Field crop: tomato
Growth stage: 1
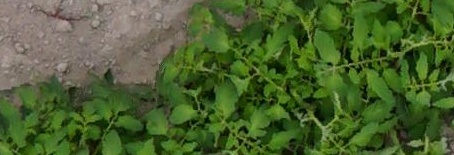
Species: tomato